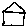
Label: house